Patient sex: F
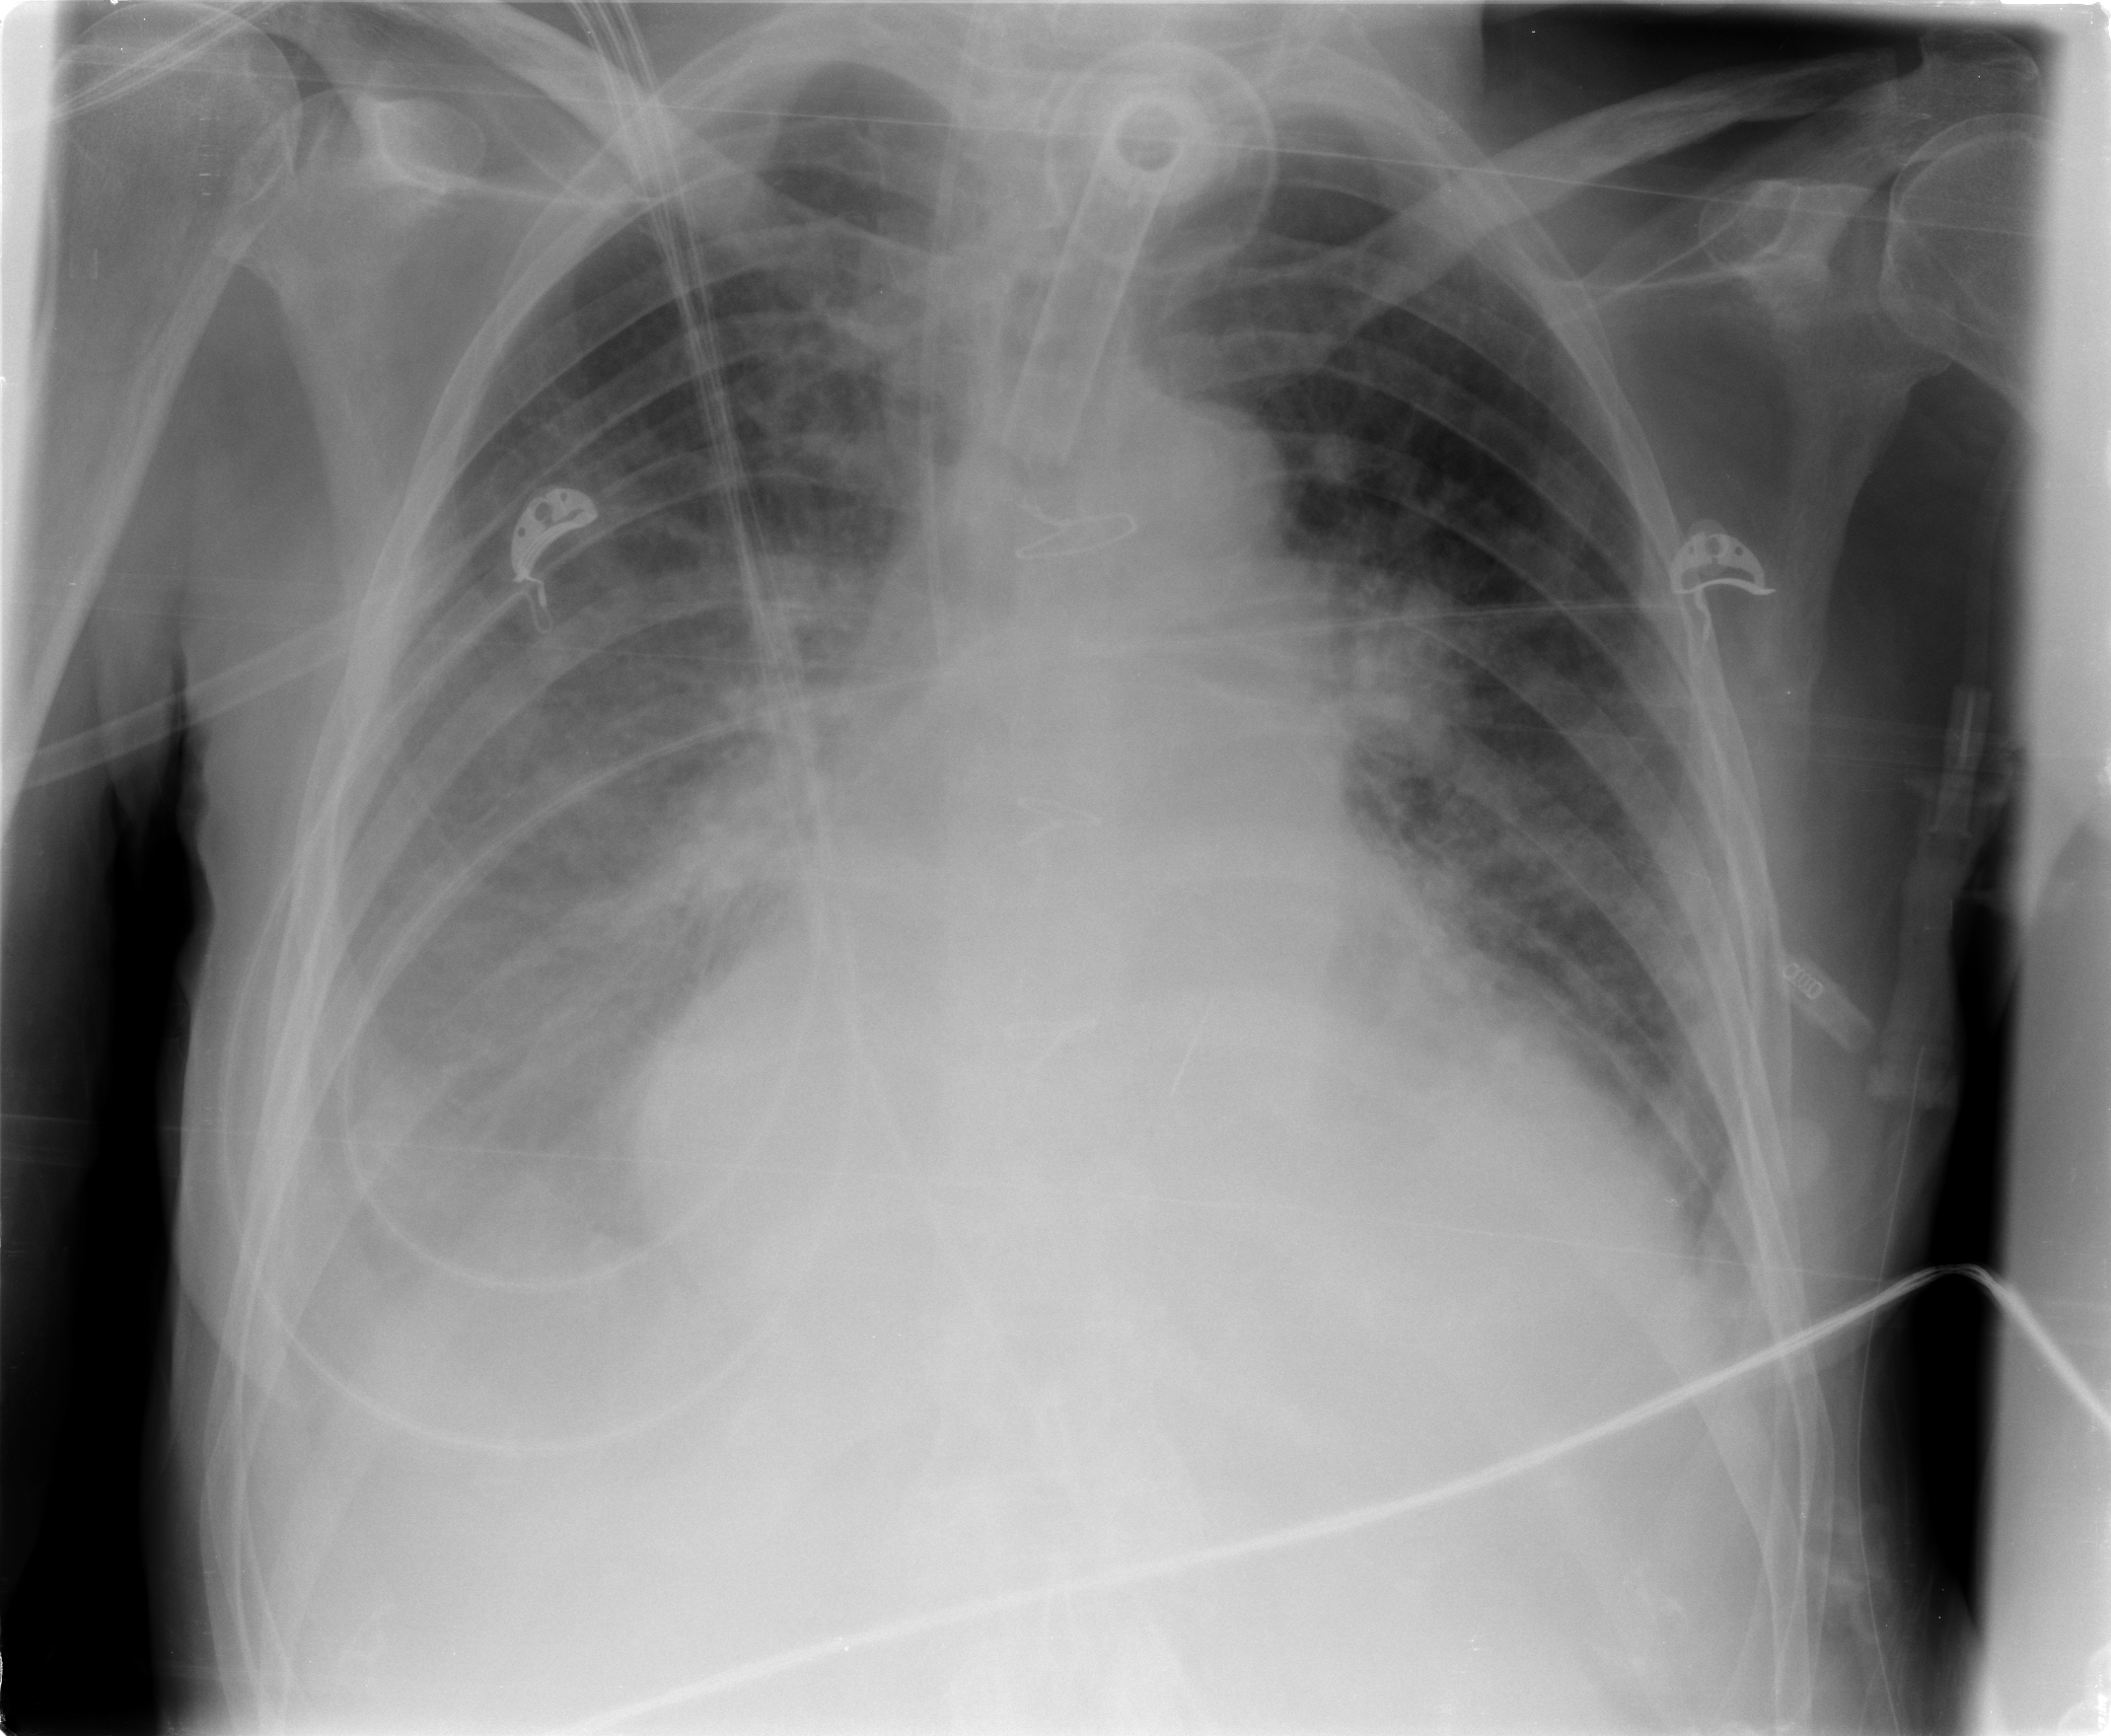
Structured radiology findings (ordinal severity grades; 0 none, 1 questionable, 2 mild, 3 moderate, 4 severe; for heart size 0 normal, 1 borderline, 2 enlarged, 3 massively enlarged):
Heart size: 3
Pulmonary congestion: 2
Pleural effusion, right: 3
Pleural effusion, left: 1
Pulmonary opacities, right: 0
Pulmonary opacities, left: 0
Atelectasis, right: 2
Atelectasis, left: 2